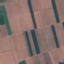
Land use / land cover: AnnualCrop